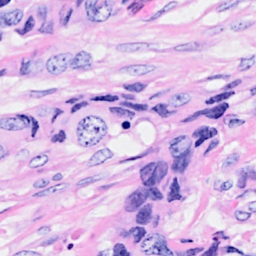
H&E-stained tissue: Breast